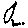
Label: moon